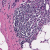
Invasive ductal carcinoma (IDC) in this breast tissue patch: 0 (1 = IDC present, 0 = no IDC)